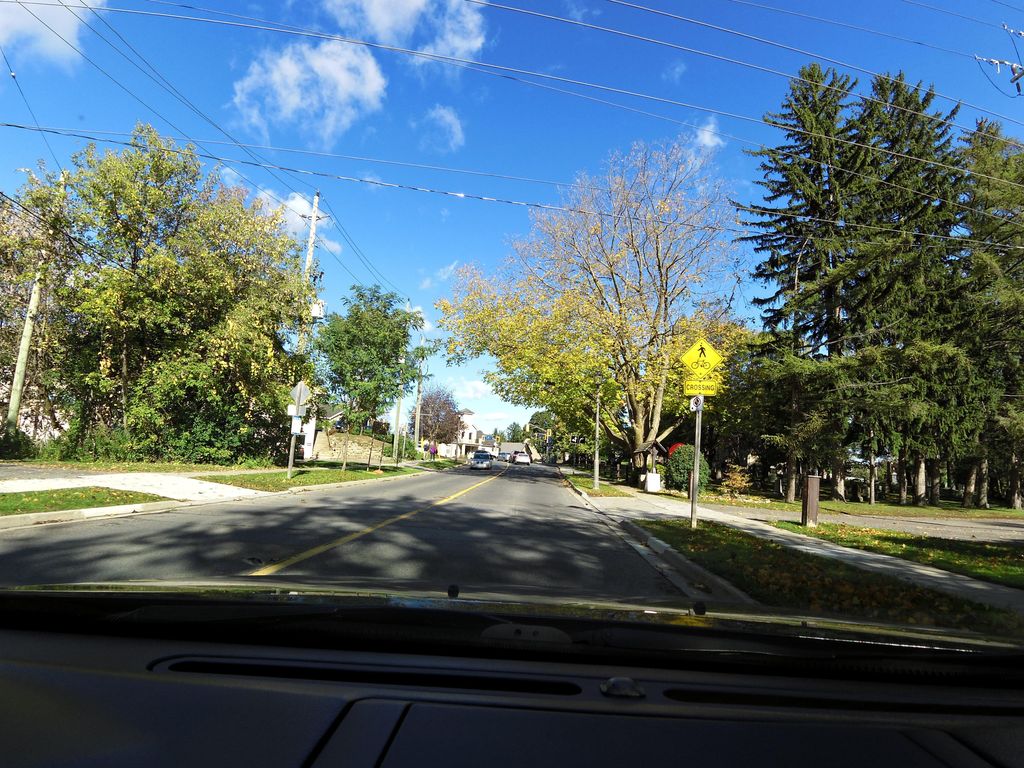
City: hamilton